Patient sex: F
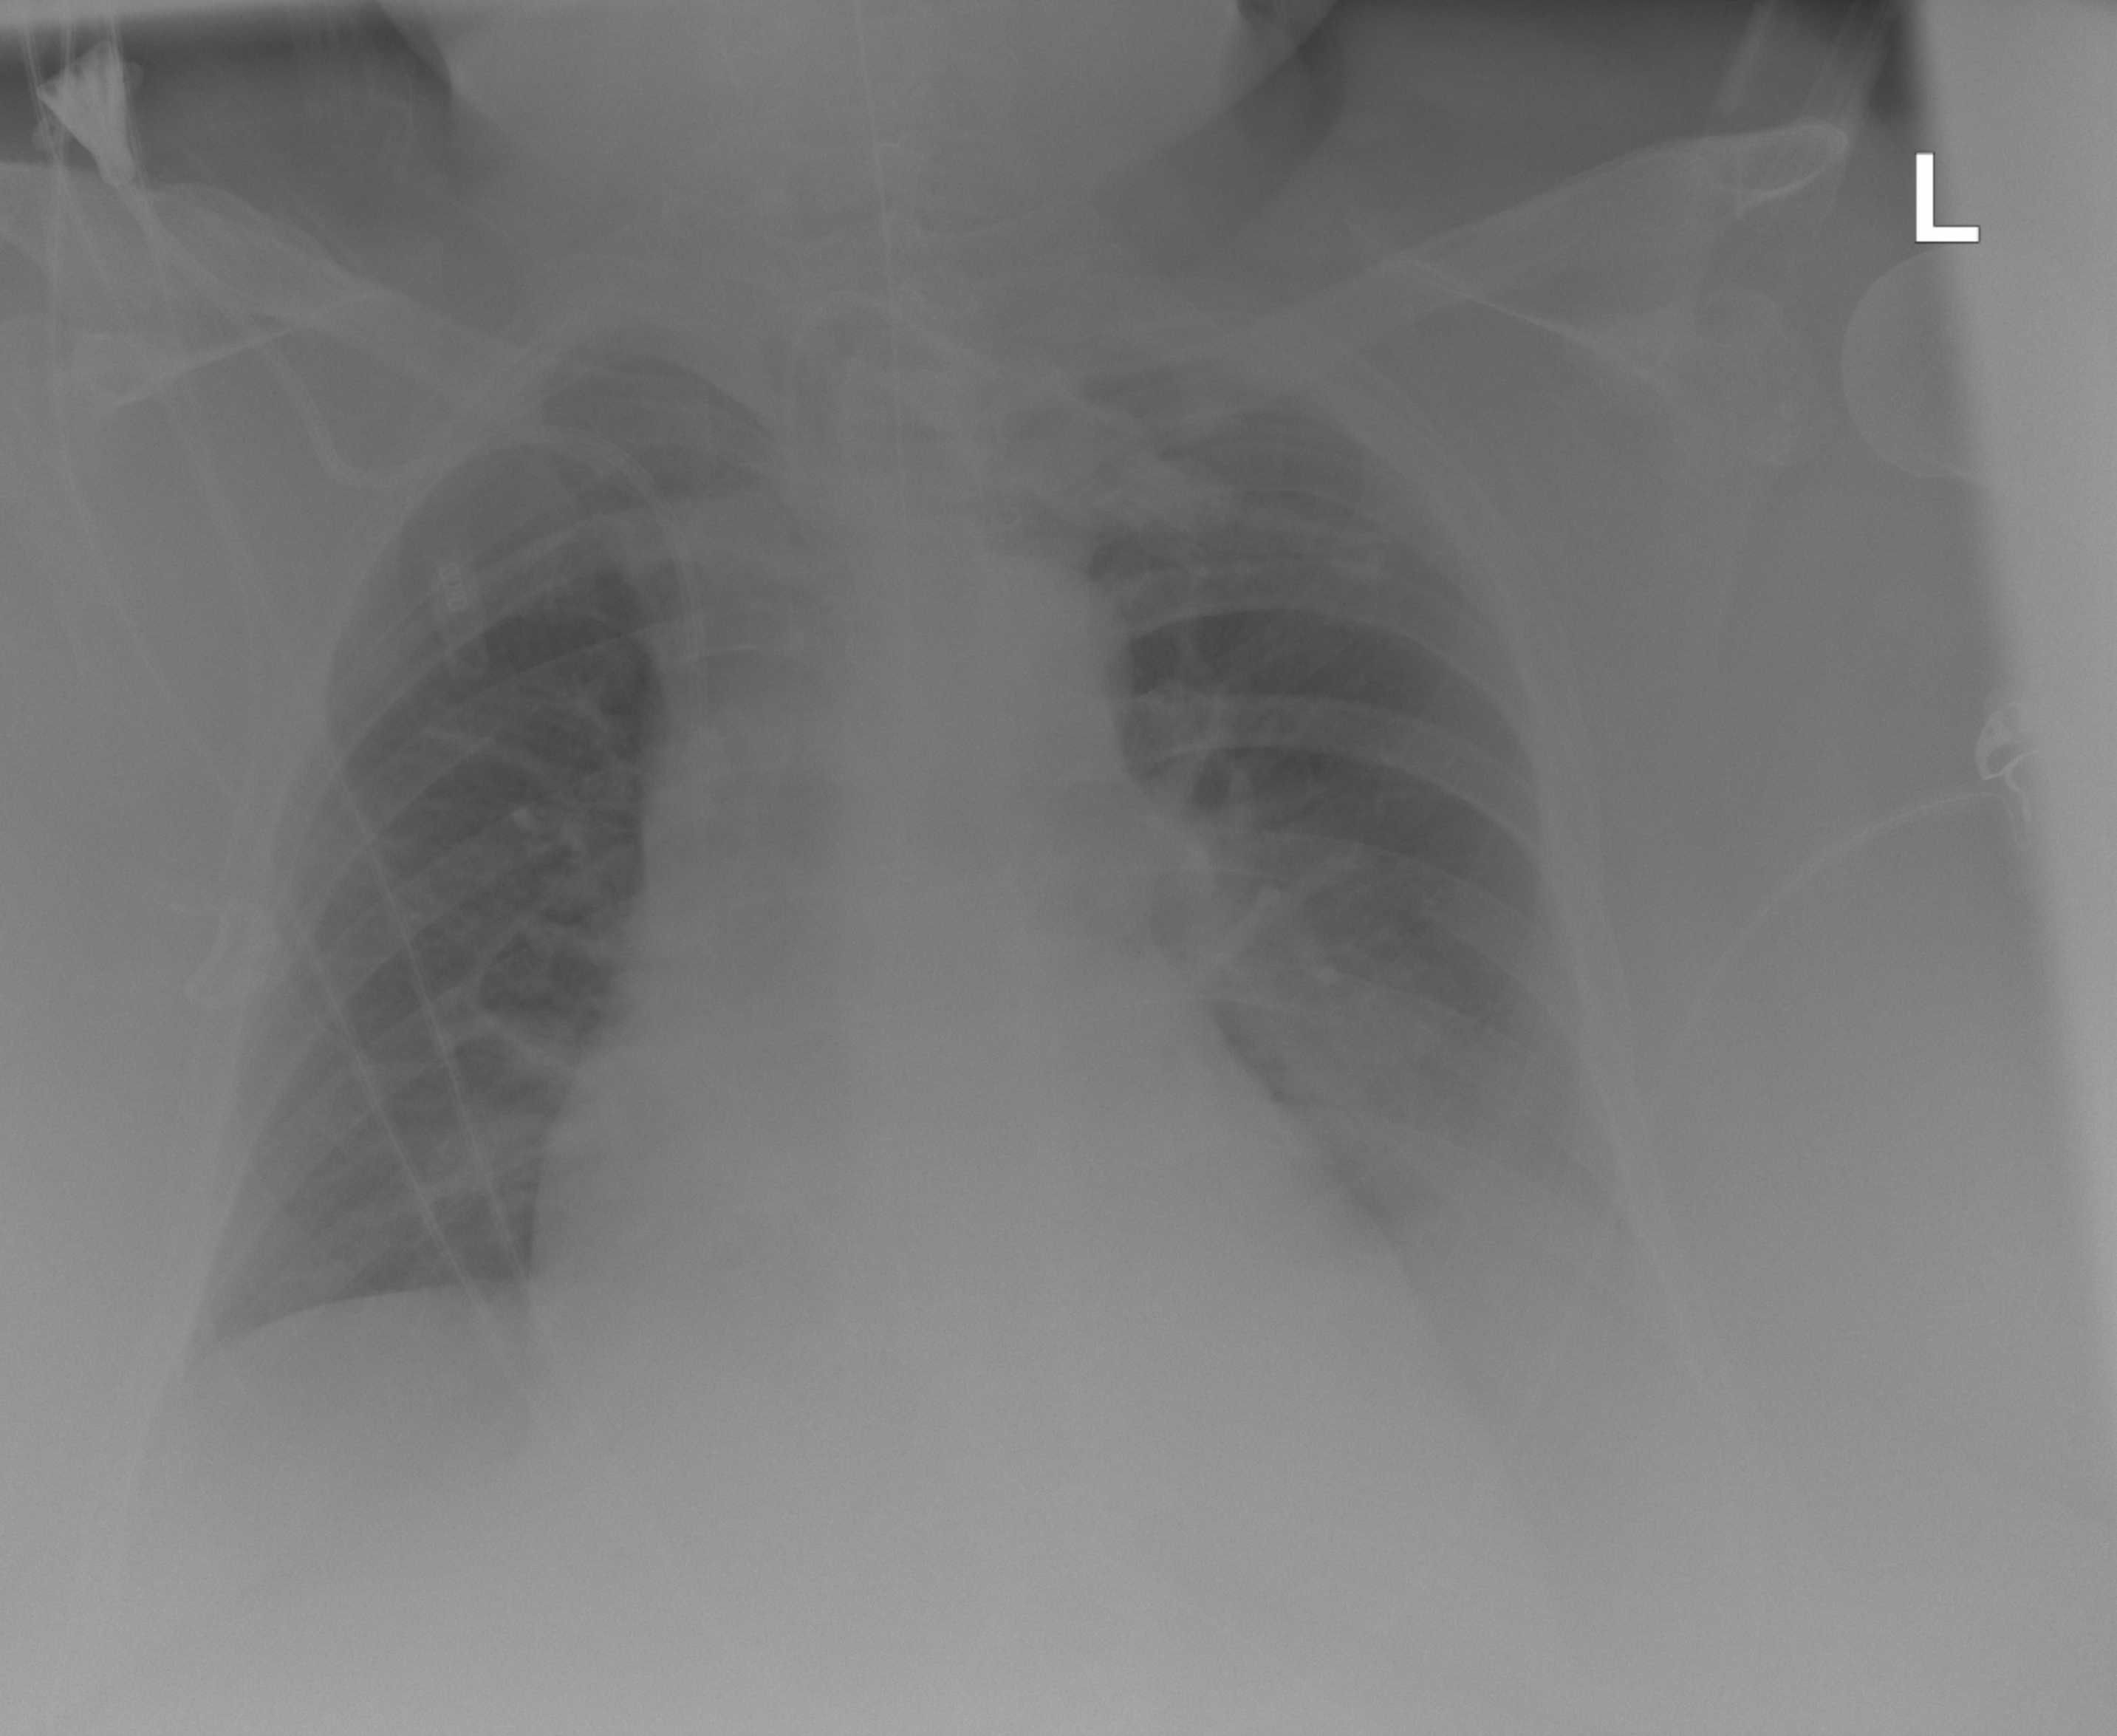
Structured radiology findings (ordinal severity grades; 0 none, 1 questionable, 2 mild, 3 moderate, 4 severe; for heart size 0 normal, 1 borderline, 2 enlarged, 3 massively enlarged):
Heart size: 3
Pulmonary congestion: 2
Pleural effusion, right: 1
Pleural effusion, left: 3
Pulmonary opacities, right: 0
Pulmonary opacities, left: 2
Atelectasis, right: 2
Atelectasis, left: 2